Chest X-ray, PA view. Patient: 43 years old, sex M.
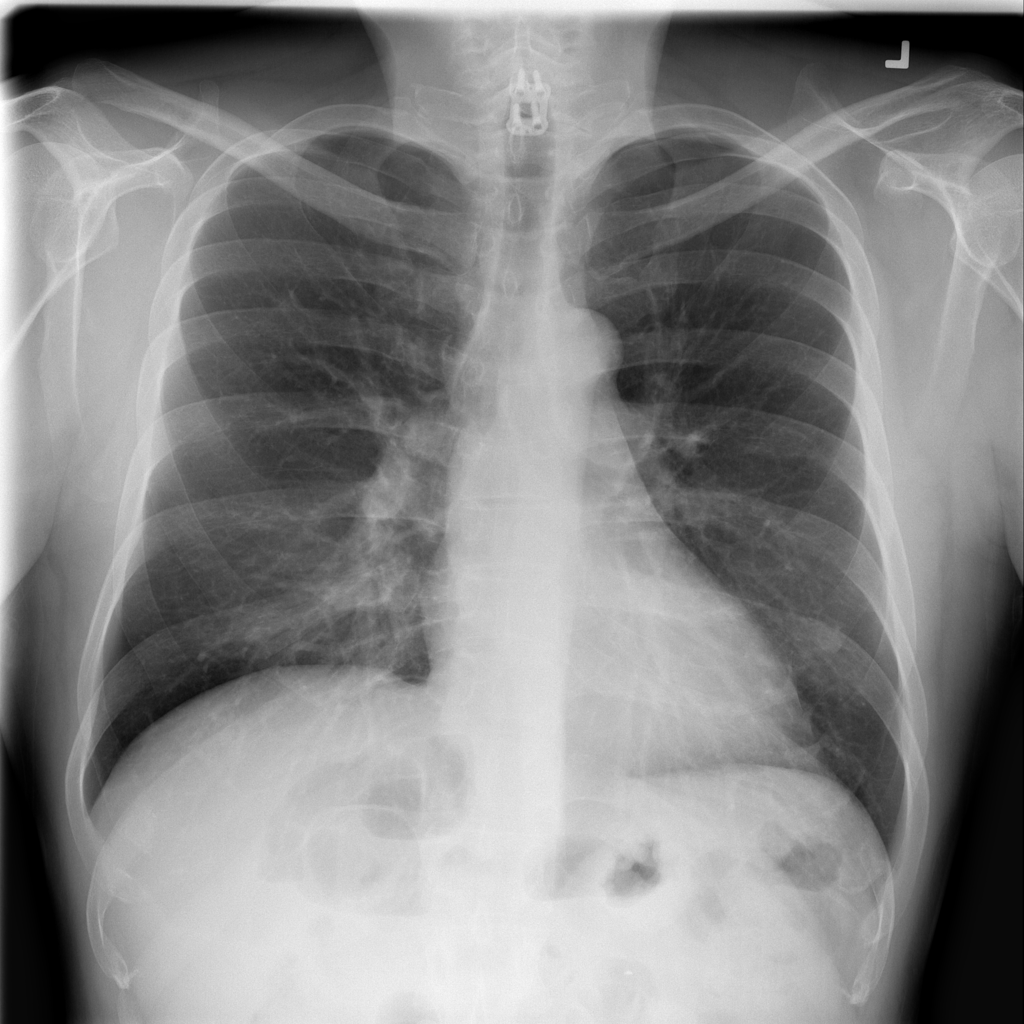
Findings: No Finding